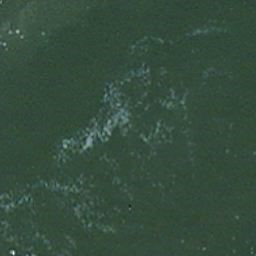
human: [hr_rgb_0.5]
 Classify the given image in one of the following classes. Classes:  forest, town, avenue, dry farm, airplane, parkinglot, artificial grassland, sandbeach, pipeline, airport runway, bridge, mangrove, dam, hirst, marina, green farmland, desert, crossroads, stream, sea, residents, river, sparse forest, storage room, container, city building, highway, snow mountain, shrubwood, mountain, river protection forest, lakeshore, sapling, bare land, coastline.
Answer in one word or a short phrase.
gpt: sea